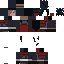
A male human skin with dark skin, wearing brown long hair dressed in a blue hoodie and black pants, featuring a closed mouth.